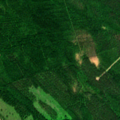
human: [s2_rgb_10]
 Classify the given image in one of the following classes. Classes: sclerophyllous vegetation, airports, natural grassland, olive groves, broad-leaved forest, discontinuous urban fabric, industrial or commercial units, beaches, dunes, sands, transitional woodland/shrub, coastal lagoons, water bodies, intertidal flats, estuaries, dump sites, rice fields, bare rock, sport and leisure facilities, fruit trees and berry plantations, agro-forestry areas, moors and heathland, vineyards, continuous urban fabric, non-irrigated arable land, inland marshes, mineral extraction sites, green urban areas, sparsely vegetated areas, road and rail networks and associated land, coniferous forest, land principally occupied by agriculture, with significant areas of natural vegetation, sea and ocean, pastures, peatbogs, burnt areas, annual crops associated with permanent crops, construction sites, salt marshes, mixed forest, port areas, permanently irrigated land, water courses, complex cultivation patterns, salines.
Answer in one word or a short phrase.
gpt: coniferous forest, mixed forest